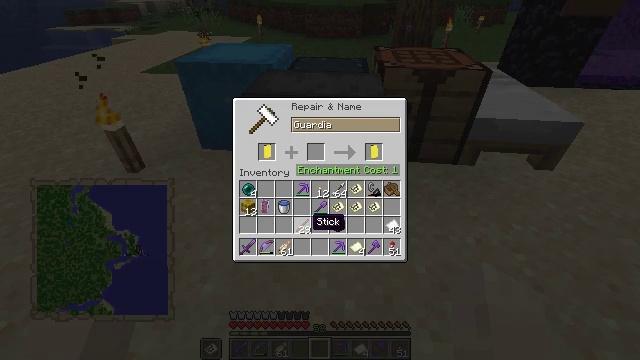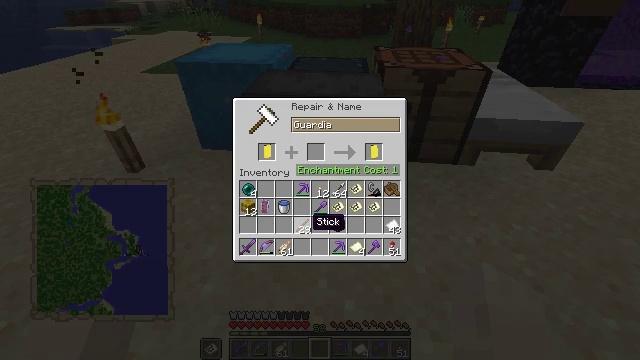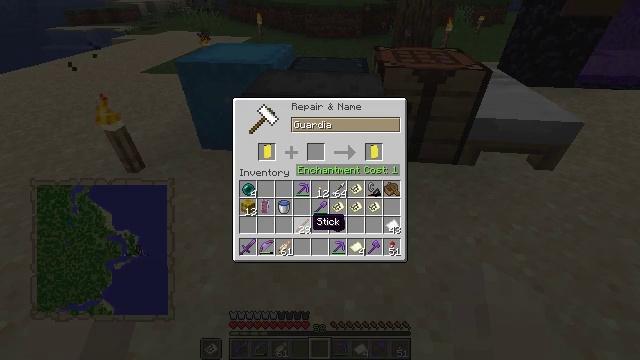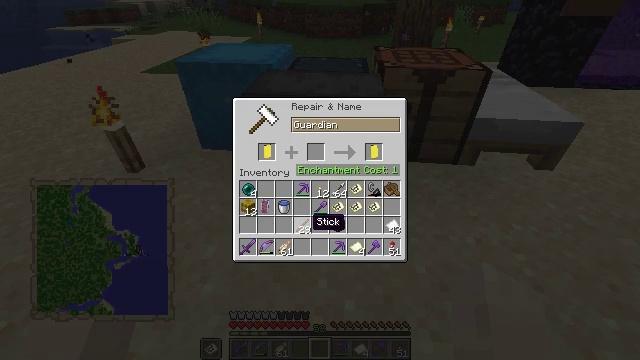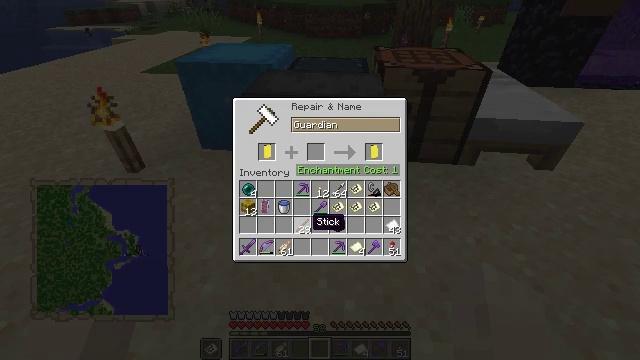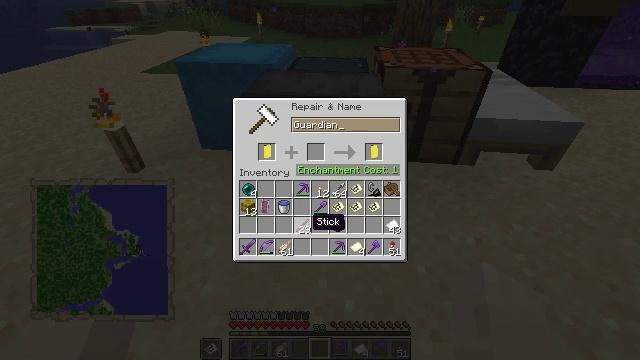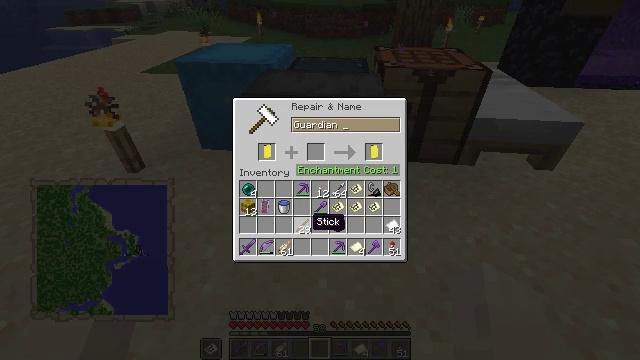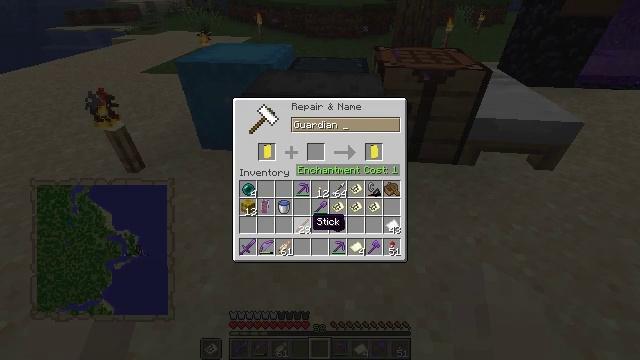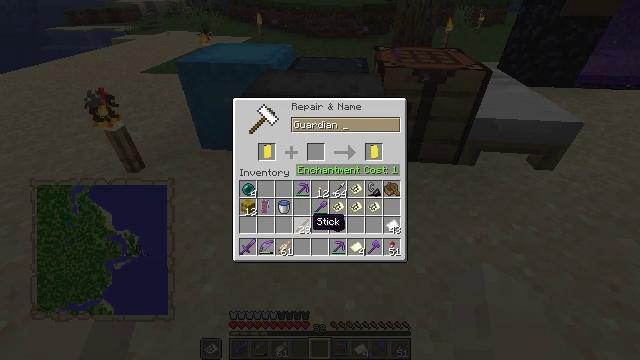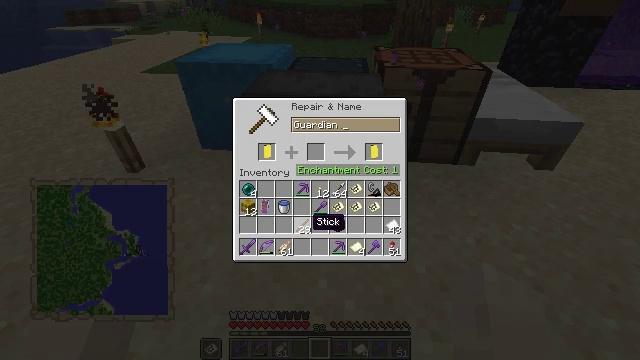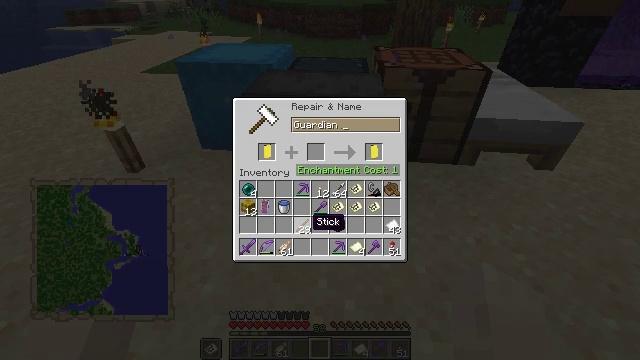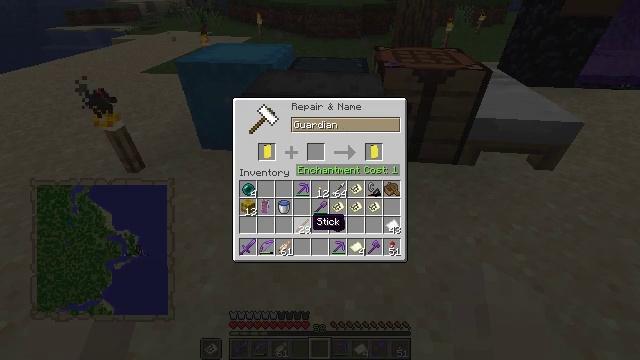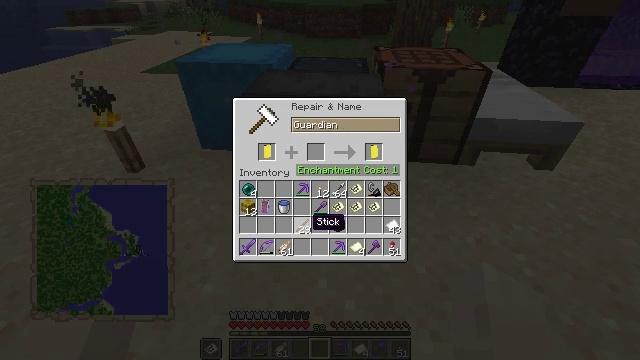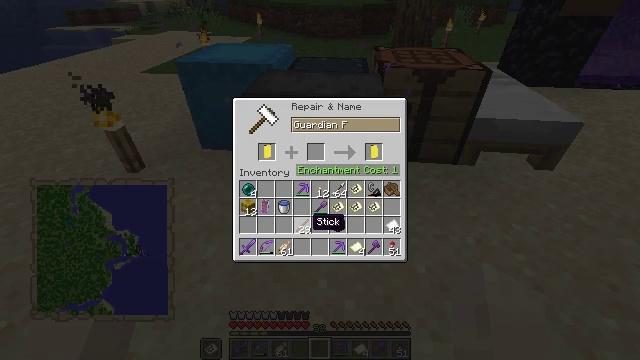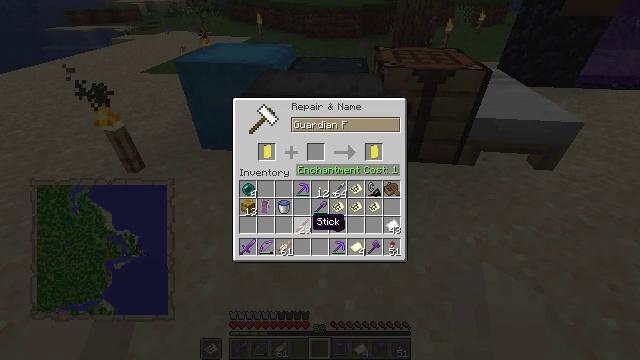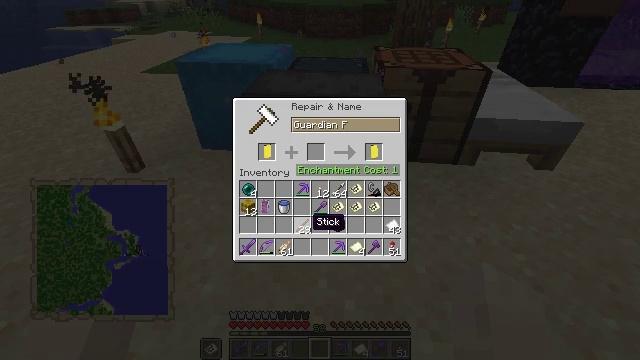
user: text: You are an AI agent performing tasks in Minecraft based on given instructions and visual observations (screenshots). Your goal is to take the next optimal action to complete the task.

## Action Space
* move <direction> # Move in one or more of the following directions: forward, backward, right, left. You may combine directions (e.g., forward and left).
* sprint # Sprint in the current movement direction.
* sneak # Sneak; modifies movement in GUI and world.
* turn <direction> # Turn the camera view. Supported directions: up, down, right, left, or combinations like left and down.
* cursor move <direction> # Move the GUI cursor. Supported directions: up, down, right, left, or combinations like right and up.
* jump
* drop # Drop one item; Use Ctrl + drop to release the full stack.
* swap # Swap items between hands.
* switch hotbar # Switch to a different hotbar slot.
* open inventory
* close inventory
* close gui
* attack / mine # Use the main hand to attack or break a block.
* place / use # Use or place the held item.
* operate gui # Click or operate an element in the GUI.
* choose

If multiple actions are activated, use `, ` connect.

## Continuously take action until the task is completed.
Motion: motion action
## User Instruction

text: Mine the anvil to break it.
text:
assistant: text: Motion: move left
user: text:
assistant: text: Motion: move left
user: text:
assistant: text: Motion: move left
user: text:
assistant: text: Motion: no_op
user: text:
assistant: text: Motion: no_op
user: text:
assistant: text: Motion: jump
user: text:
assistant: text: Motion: jump
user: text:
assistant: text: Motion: jump
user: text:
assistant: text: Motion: no_op
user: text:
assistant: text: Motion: sneak
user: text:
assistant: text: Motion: sneak
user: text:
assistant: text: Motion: sneak
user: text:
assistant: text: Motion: sneak
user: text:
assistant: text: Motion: sneak
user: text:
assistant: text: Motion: no_op
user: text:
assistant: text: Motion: no_op
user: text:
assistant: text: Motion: move left
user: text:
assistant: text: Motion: move left
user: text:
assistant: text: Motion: move left
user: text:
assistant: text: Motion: no_op
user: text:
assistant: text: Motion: no_op
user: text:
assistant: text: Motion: no_op
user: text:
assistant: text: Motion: no_op
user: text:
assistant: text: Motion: no_op
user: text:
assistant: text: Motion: no_op
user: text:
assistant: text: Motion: no_op
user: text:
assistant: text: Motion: no_op
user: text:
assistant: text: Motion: no_op
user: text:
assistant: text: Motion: no_op
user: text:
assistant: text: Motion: no_op